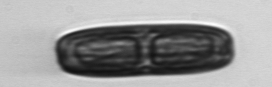
Label: Ephemera